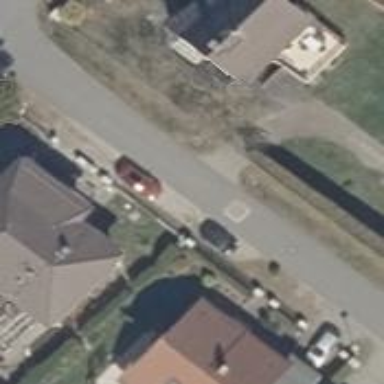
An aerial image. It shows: Traffic calming table.